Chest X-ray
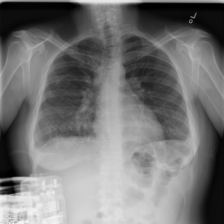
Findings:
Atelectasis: negative
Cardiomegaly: negative
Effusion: negative
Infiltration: negative
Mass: negative
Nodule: negative
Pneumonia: negative
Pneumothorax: negative
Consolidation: negative
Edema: negative
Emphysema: negative
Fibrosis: negative
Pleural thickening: negative
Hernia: negative